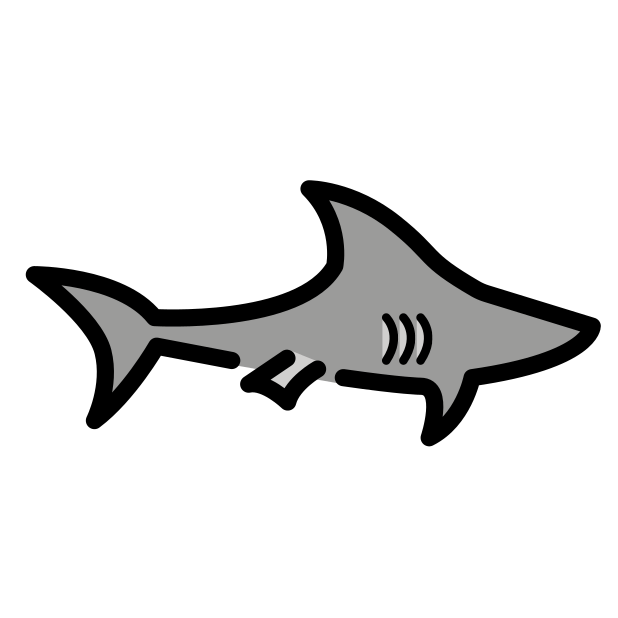
shark